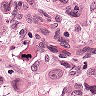
Metastatic tissue present: yes